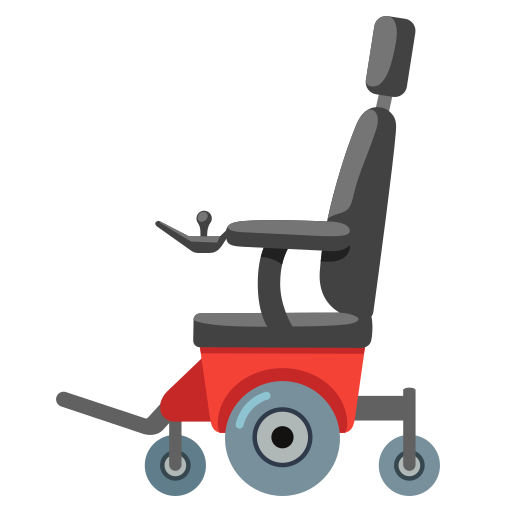
Emoji: 🦼